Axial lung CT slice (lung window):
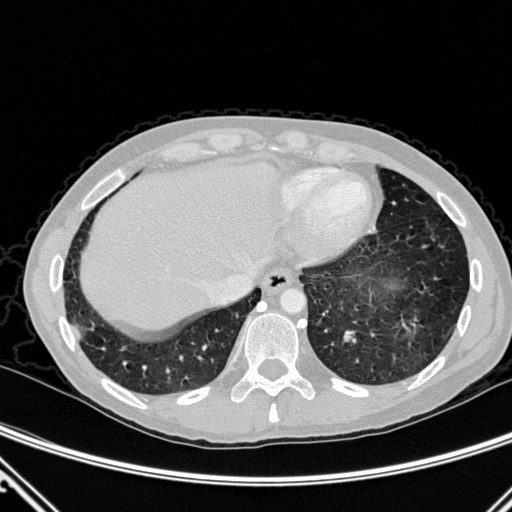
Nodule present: no